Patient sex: F
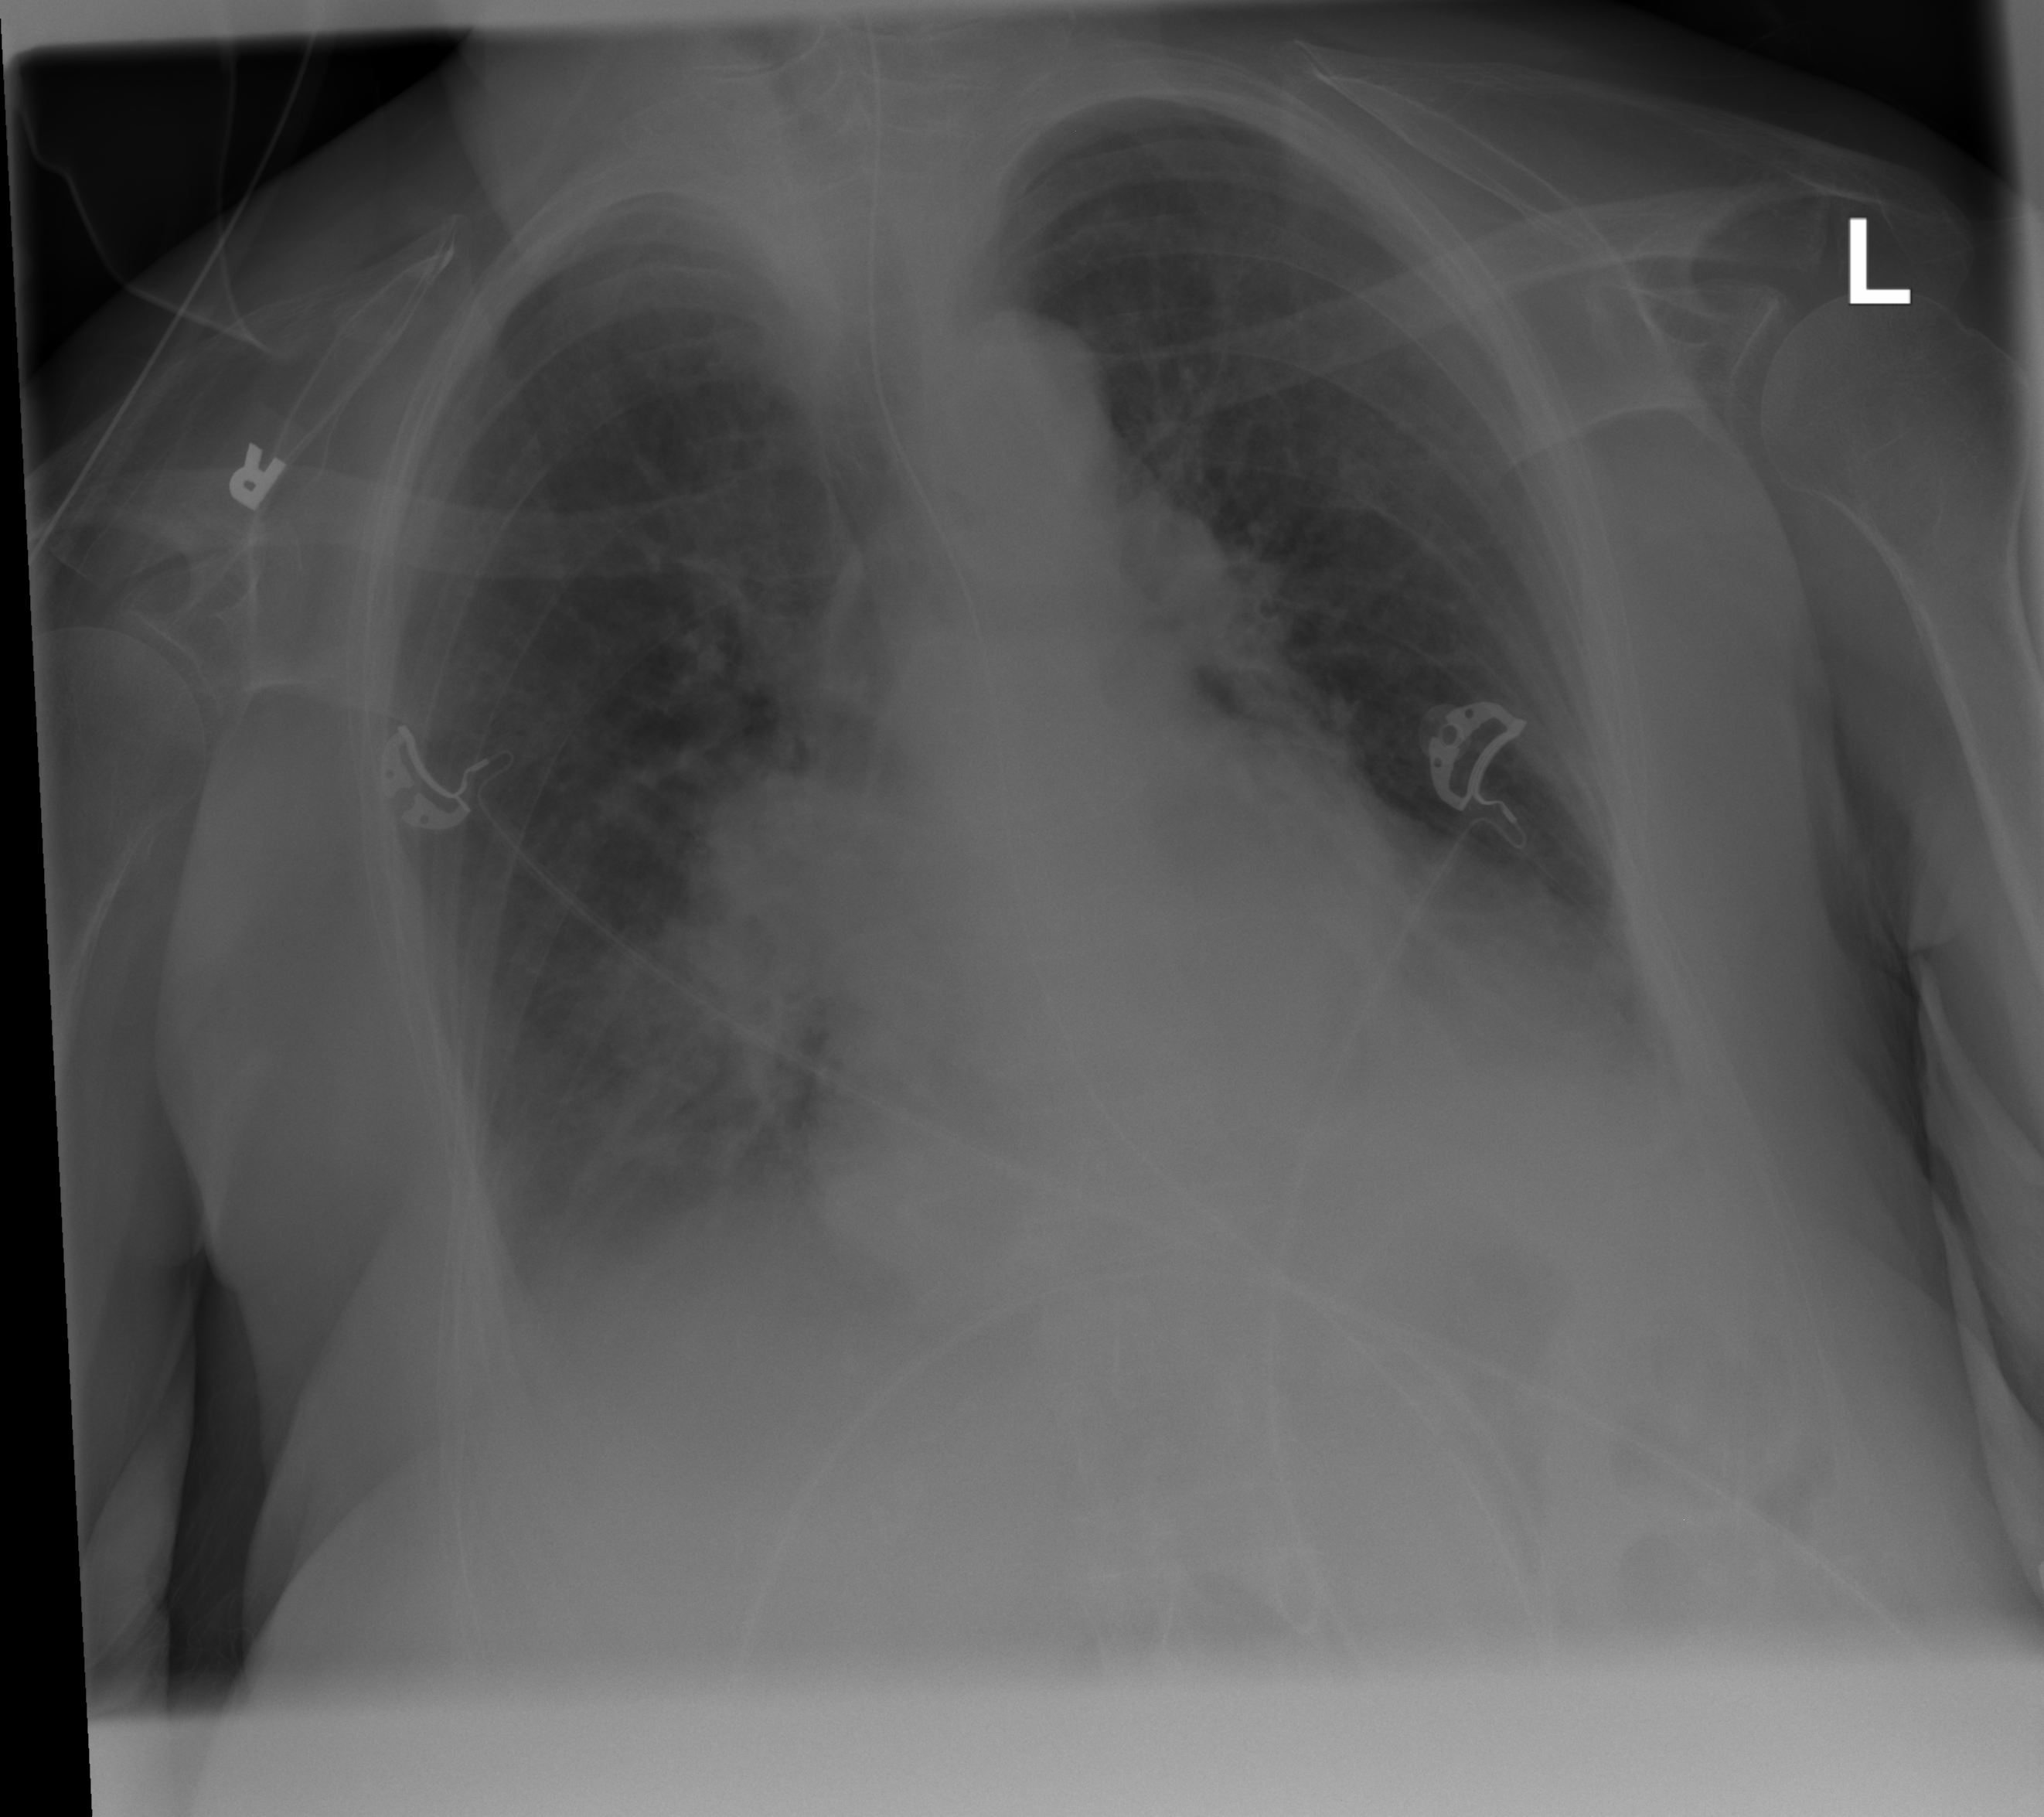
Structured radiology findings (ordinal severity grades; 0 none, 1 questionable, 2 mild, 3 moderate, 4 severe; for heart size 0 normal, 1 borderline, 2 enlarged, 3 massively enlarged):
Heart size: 1
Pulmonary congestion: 2
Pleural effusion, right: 1
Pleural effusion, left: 1
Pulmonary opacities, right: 1
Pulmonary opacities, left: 0
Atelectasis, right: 2
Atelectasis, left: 2